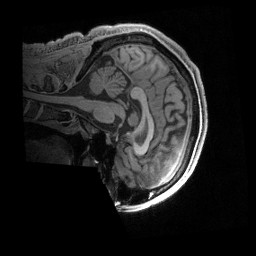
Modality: T1w
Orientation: sagittal
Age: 38
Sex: male
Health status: ill
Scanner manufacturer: siemens
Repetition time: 2.4 s
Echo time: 0.00231 s